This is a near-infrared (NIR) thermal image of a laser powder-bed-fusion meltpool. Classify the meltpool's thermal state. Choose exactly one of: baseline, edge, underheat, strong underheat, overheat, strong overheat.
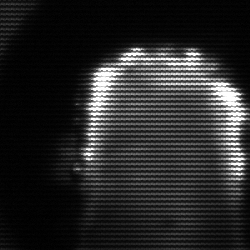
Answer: baseline